Question: <URL>:: I found out new type of date and time pickers showcased in android
---
::
1. I am familiar with implementing old styled widgets, but how to implement this new widgets
2. Any samplecode on how to implement this styled widgets
3. Minimum level API required to implement these styles
---

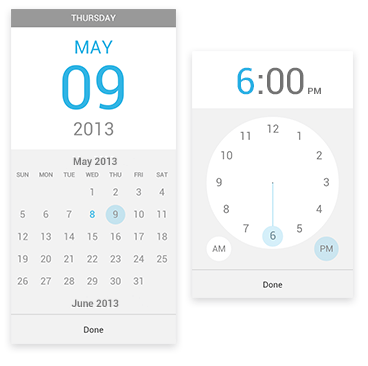
Answer: now its Library available see this thanks to @derekbrameyer
> <URL>
and live preview on play see
> <URL>
library shipped with sample
i am running this app on 2.3 devise (API level 8)and its working perfectly